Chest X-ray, AP view. Patient: 67 years old, sex M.
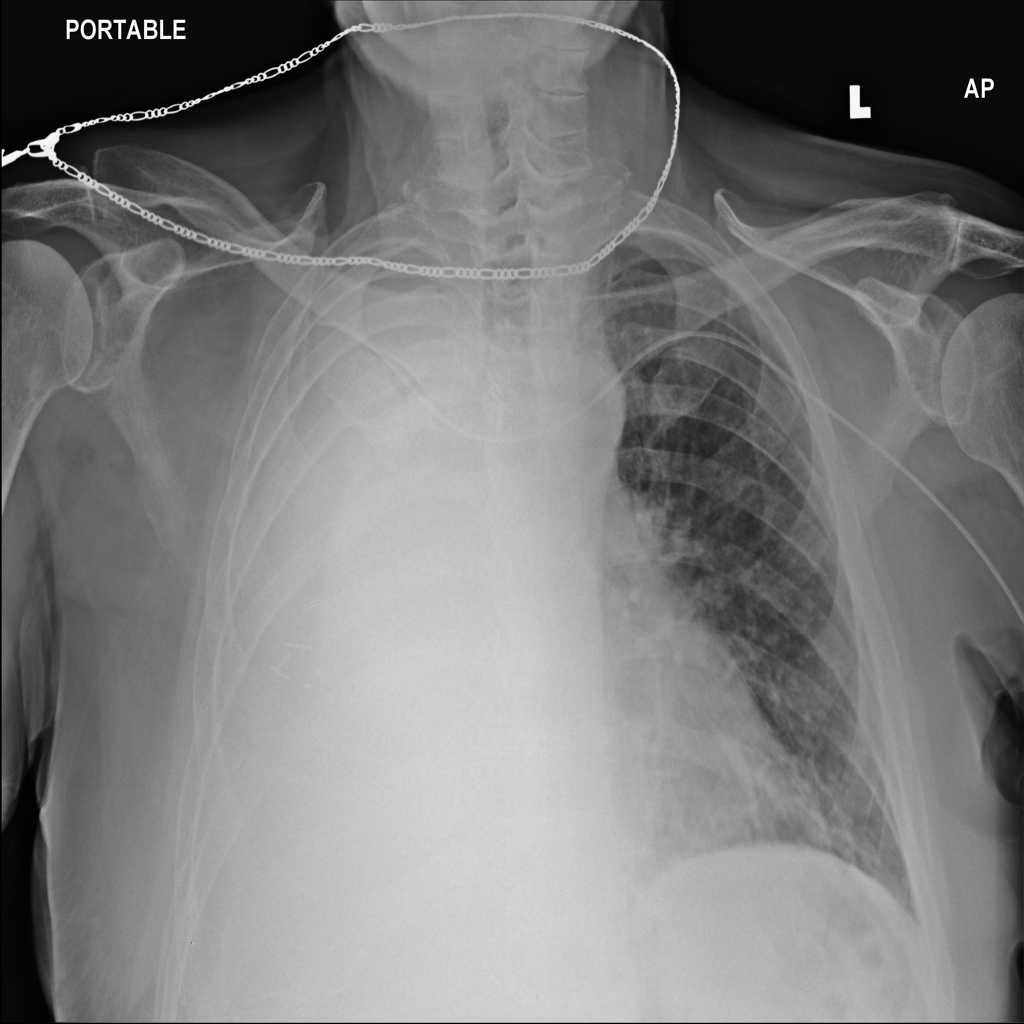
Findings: Mass